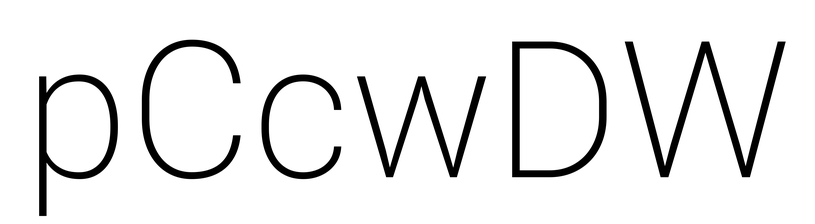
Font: Roboto_ExtraLight